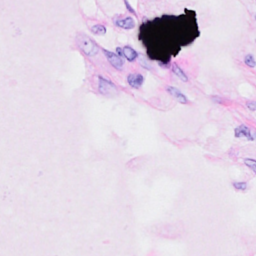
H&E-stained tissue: Breast